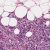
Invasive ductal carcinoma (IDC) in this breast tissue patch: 1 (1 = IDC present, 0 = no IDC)